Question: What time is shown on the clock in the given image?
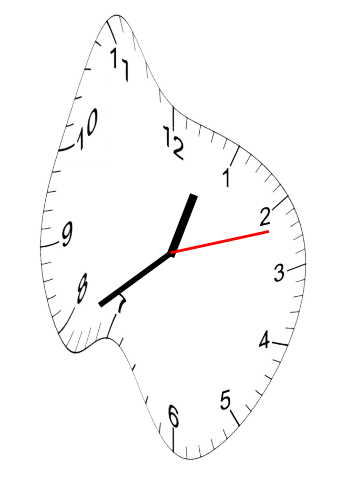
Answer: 12:39:12